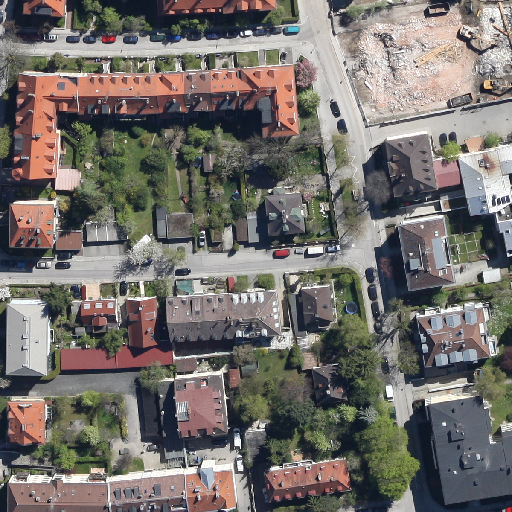
Referring expression: vehicle